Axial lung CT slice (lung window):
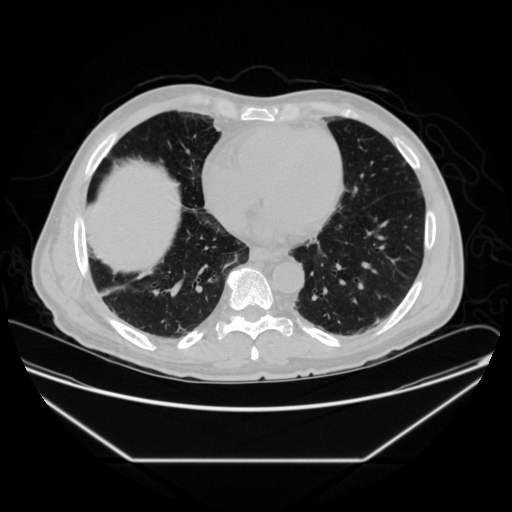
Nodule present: no